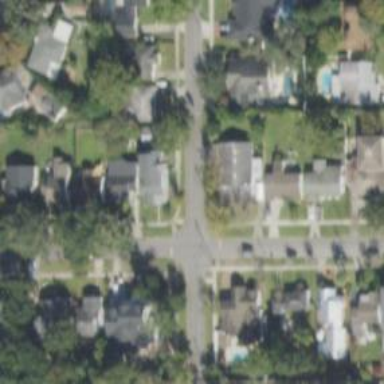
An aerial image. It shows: Residential road with asphalt surface. Sidewalk is present on the left side.